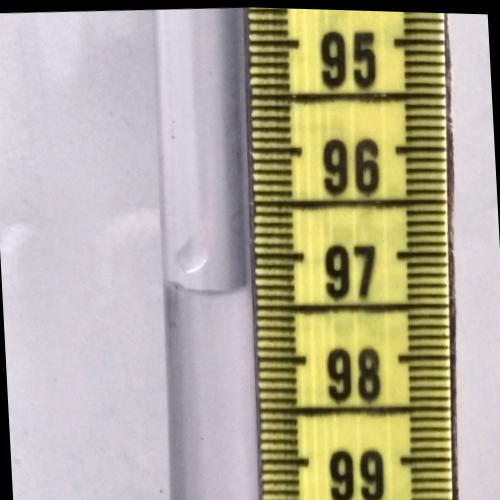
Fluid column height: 97.3 cm